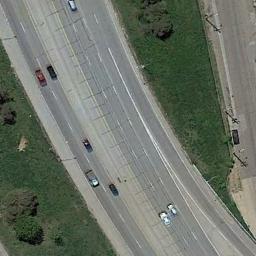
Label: freeway